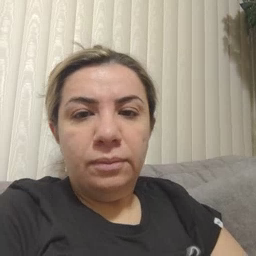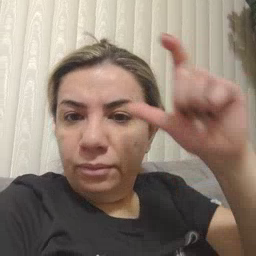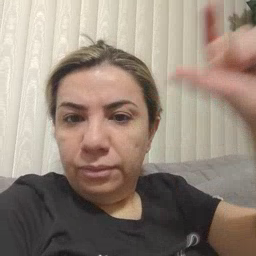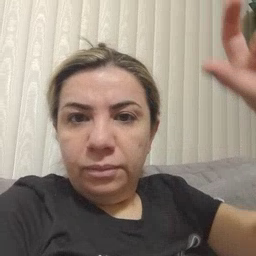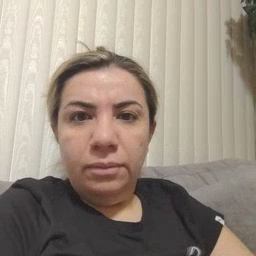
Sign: moon